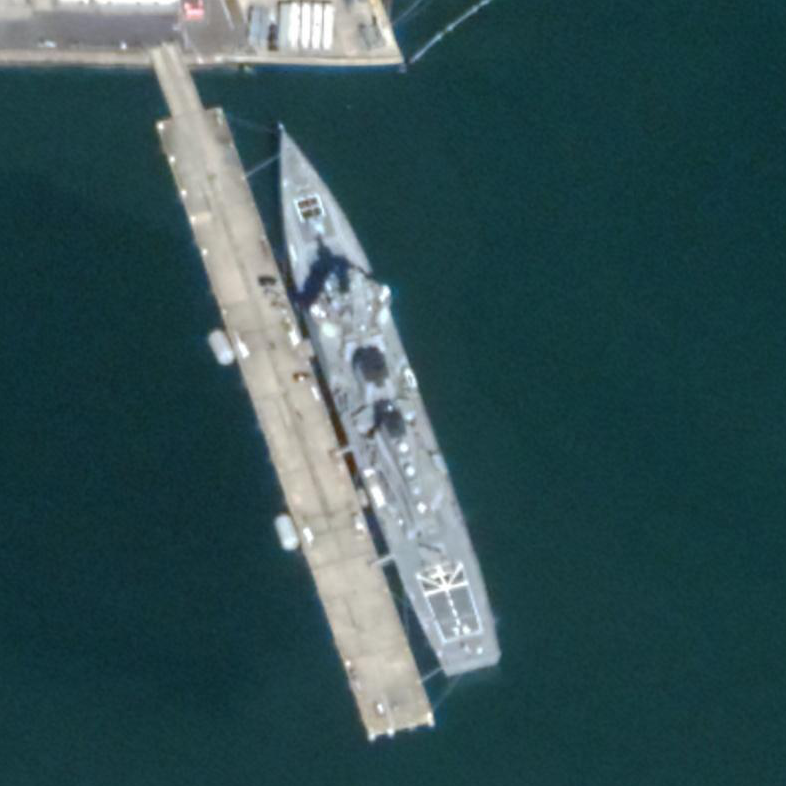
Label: destroyer